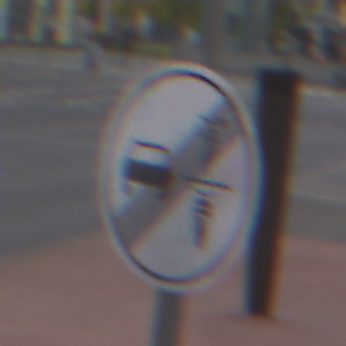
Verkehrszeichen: EndeVerbotUeberholenEinspurigeFahrzeuge
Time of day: MorningAfternoon
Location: Outdoor (Urban)
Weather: Overcast
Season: NotSpecified
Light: Natural